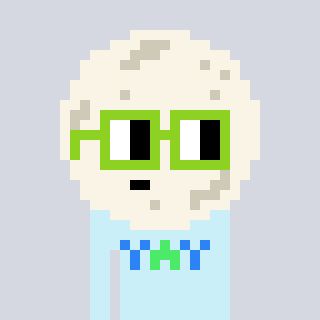
a pixel art character with square light green glasses, a moon-shaped head and a cold-colored body on a cool background